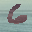
Label: 6